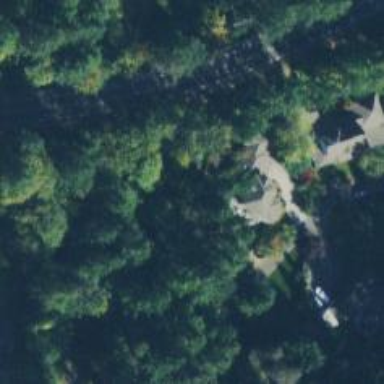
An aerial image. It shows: Driveway leading to service road.